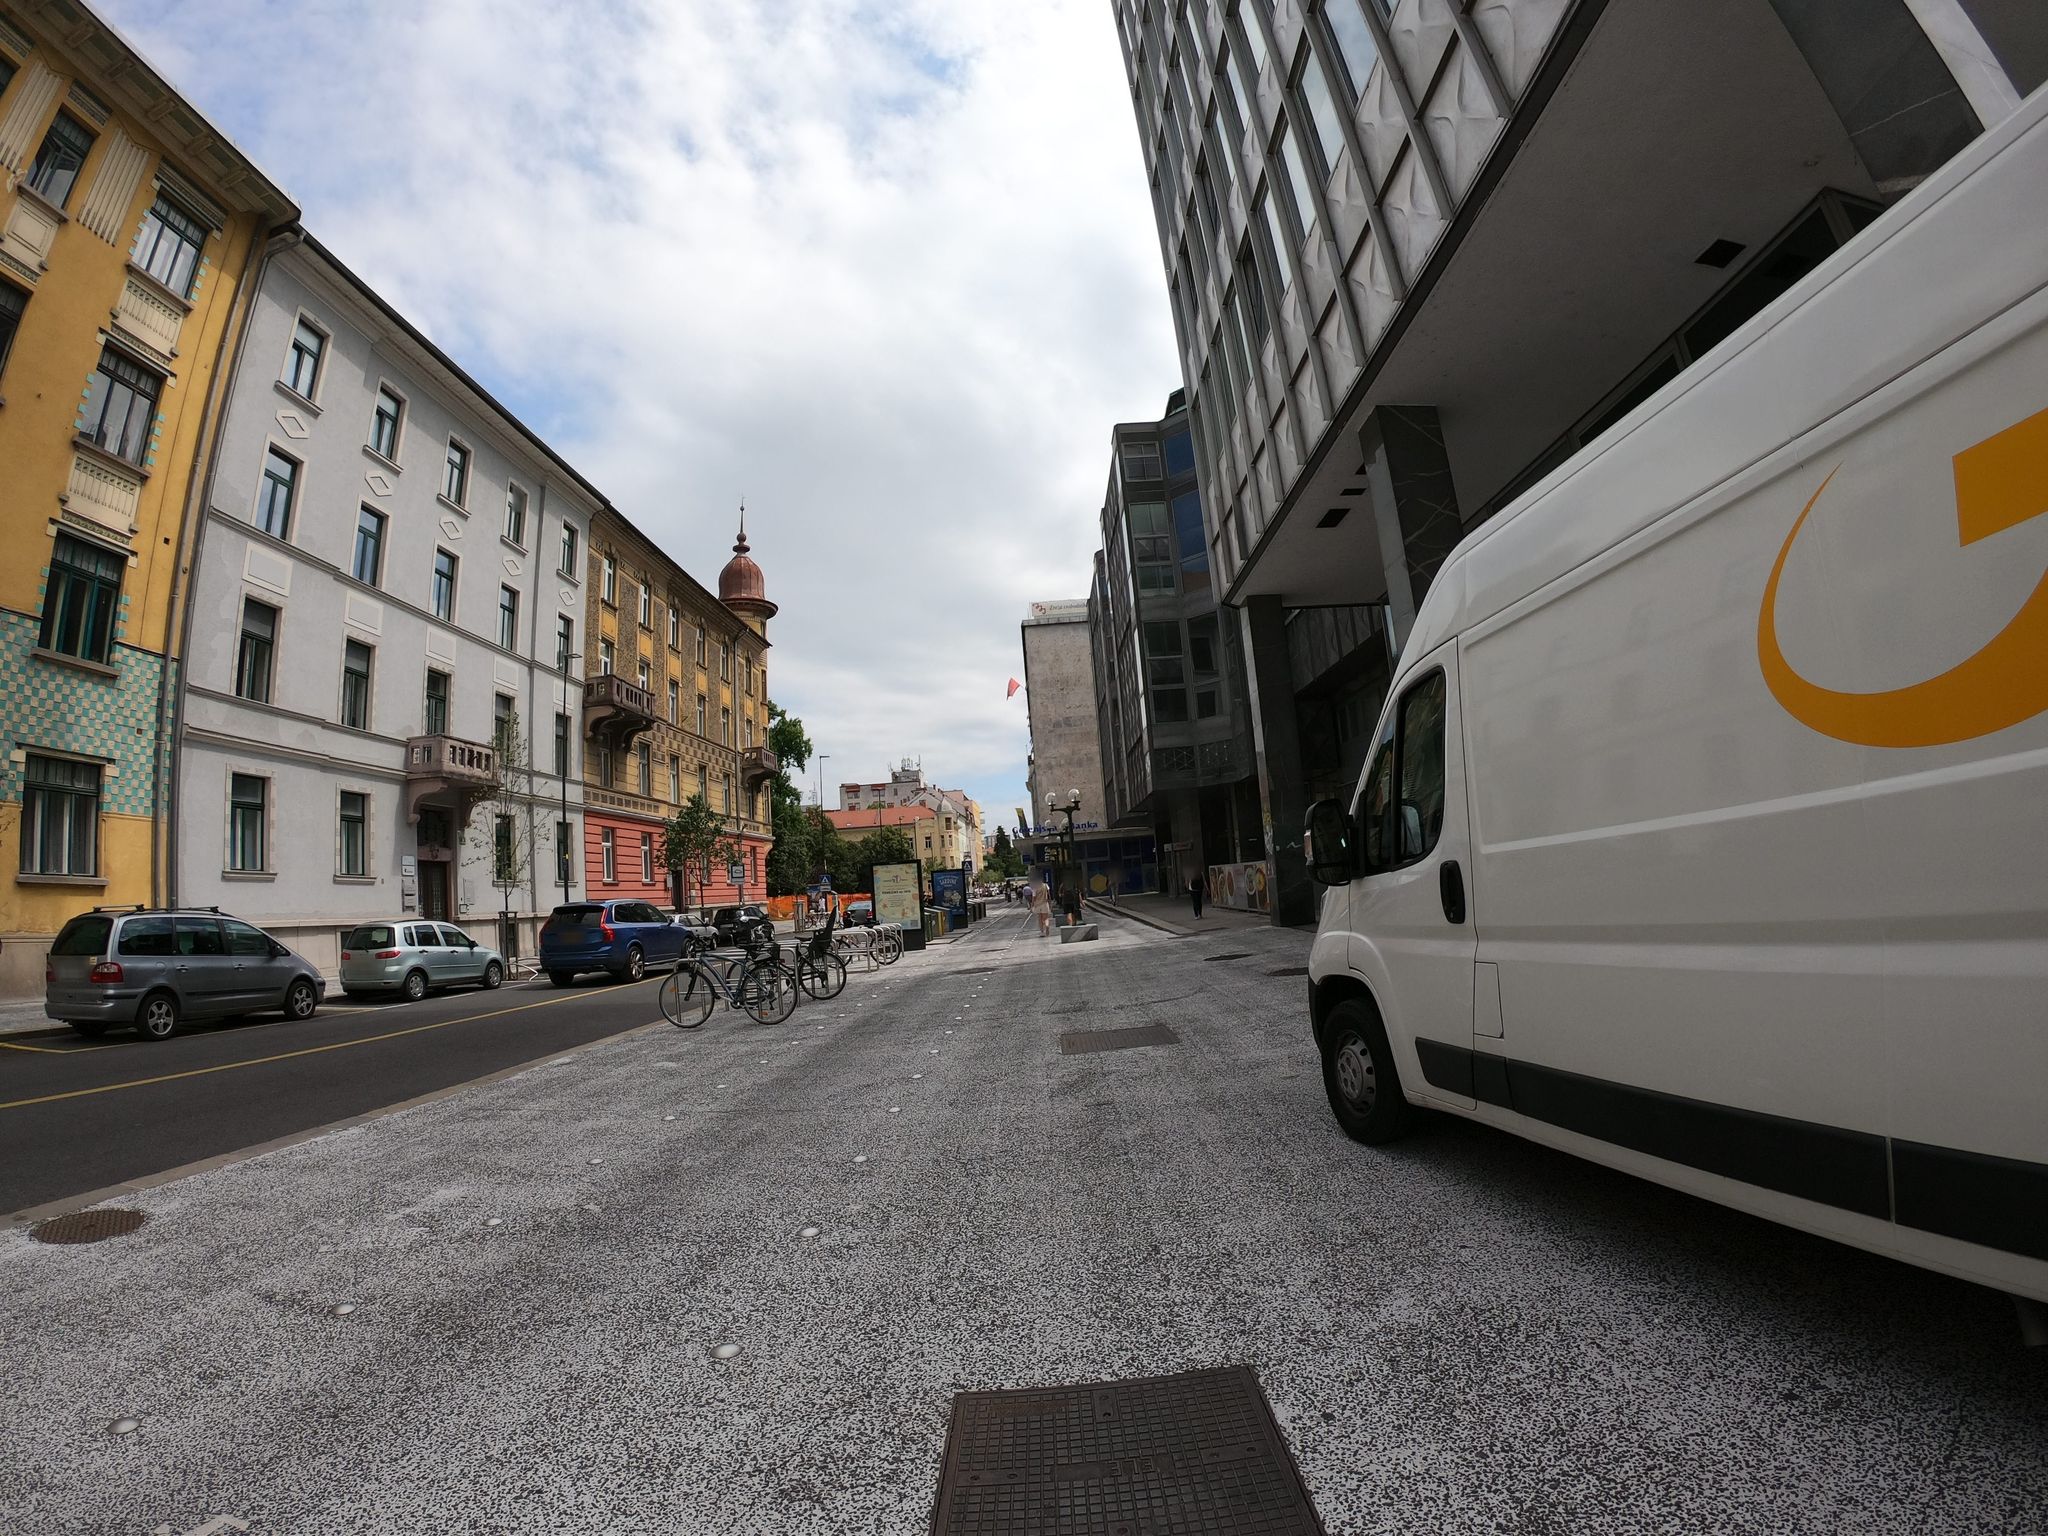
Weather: cloudy
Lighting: day
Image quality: good
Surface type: cycling surface
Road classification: path
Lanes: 2
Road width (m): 3
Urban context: urban centre
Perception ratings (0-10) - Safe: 5.55, Lively: 8.01, Beautiful: 8.23, Boring: 5.51, Depressing: 6.89, Wealthy: 7.88